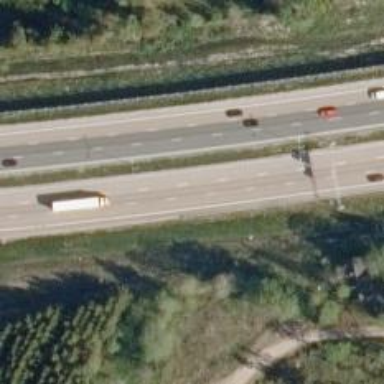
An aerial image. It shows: Asphalt motorway.